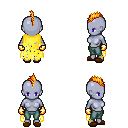
a pixel art fantasy rpg character, female body template, dark elf, purple skin, yellow tattered cape, teal pants, light blonde mohawk hairstyle, gold gloves, brown slippers, four views (front, back, left, right), 2x2 character sprite sheet, small pixel art, hard edges, no anti-aliasing